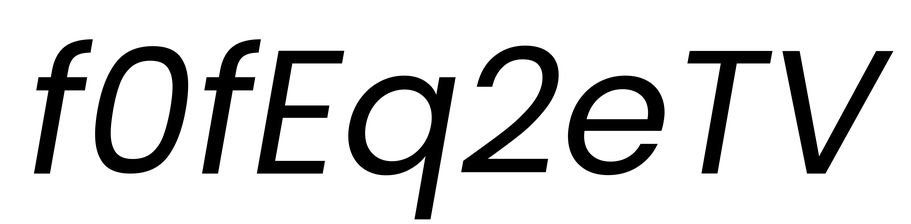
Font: Poppins-Italic